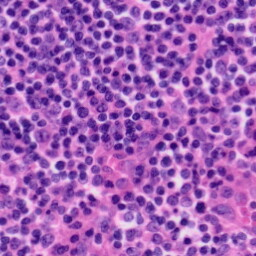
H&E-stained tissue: Tonsil